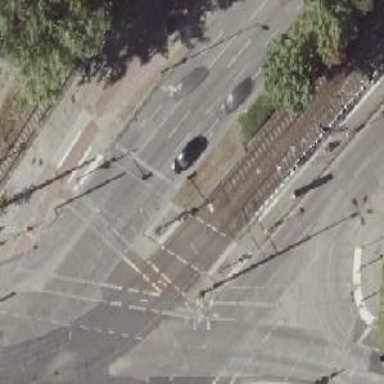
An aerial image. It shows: Footway located on traffic island.